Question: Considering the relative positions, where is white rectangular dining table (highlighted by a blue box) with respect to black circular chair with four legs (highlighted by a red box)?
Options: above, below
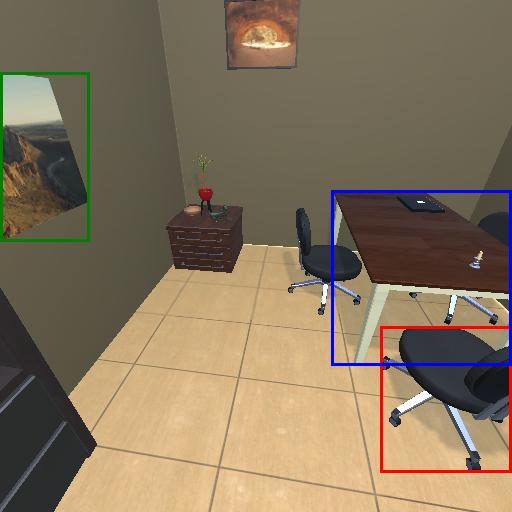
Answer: above